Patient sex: M
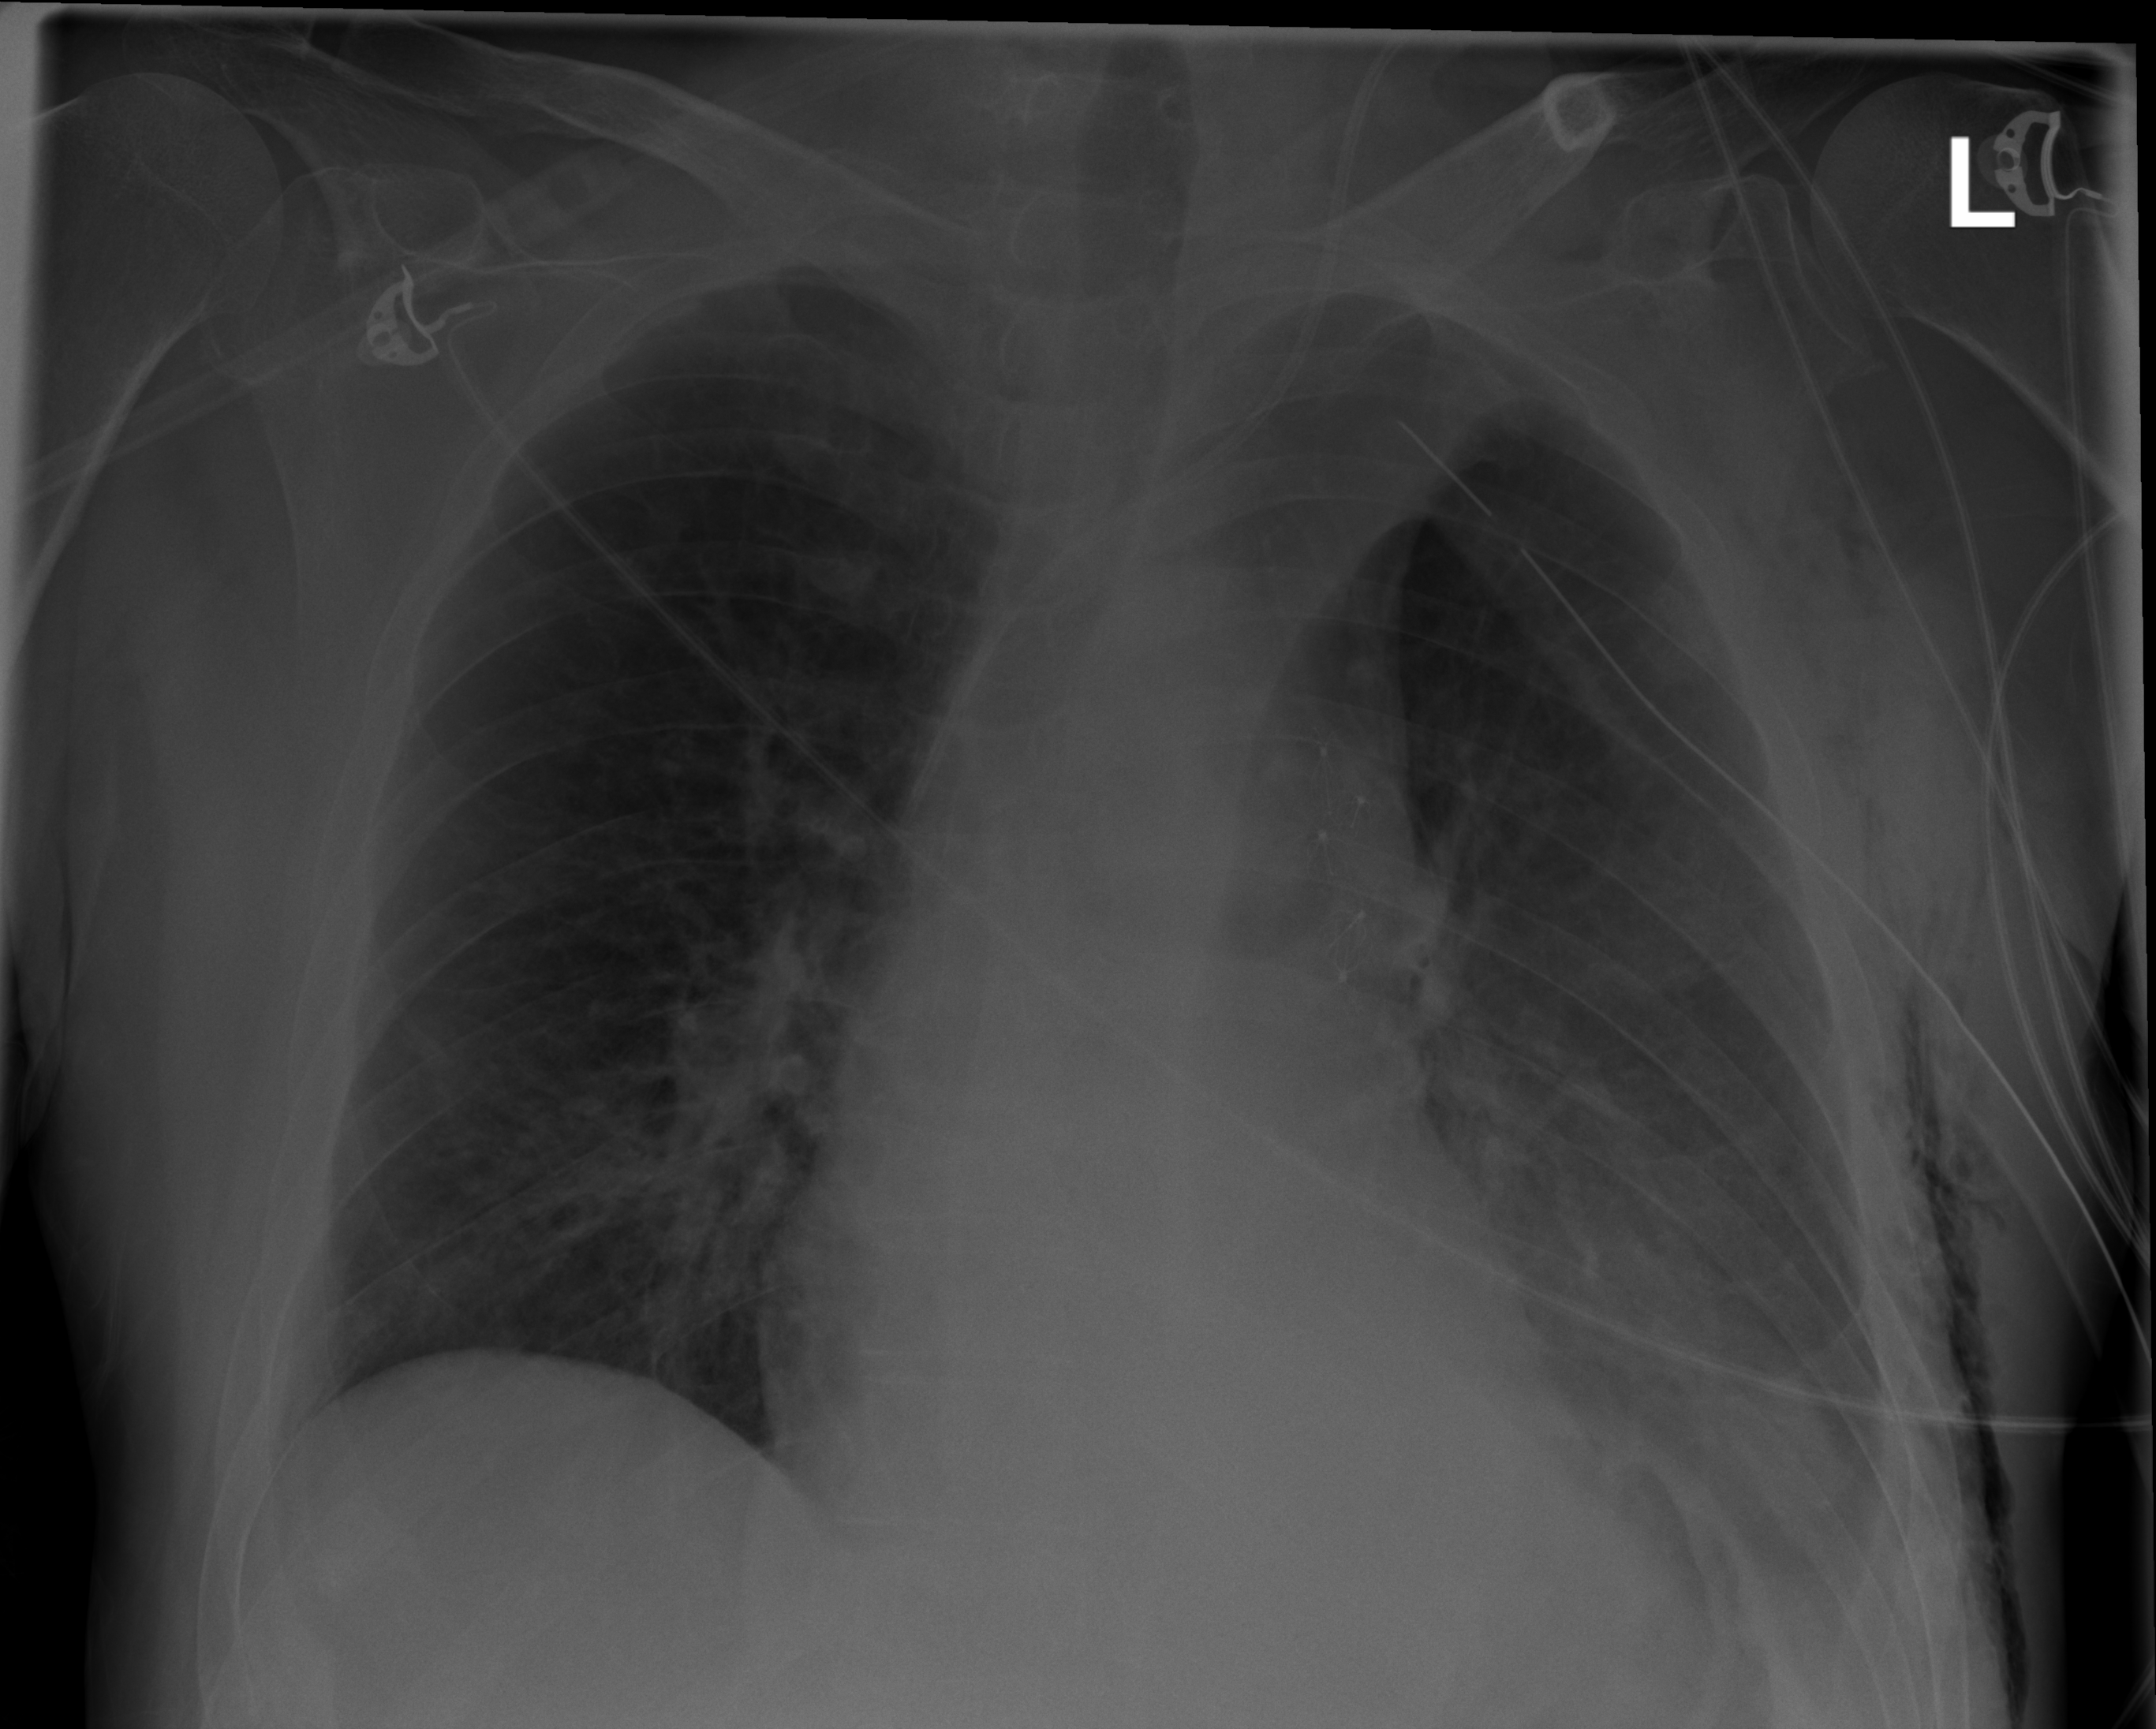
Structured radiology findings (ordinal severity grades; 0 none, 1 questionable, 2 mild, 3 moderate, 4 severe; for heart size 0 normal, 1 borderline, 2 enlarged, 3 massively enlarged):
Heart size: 0
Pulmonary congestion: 0
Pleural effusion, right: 0
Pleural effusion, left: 2
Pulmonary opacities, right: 0
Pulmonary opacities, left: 0
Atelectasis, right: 0
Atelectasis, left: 2